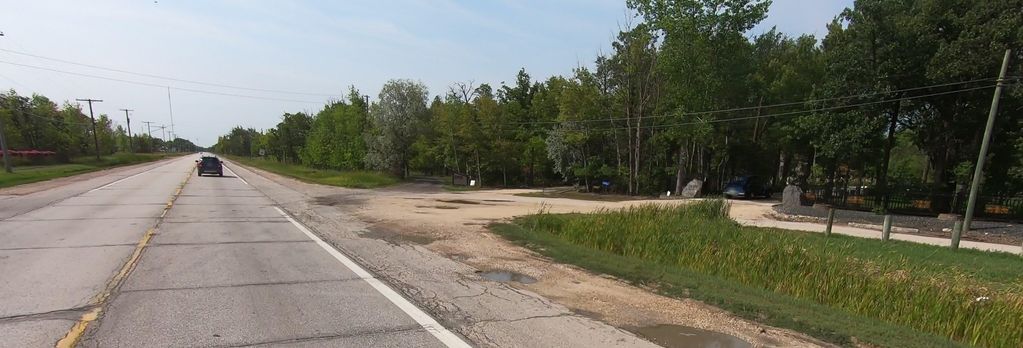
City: winnipeg